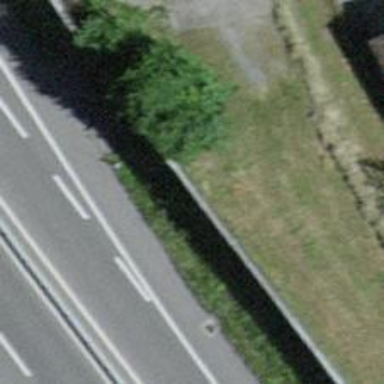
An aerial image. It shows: Wall is shown in the image.